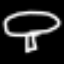
Label: mushroom